Question: I have an array as

That is, each item has its category in the following index.
I need all the items whose category are TotalNumbers and CurrentNumbers.
I tried
'''
int i = 1;
foreach (string item in statsname)
{
//only number type stats are added to the comboboxes.
if ((statsname[i].ToUpperInvariant()==("TOTALNUMBER")) || ((statsname[i].ToUpperInvariant()==("CURRENTNUMBER"))))
{
comboBox1.Items.Add(statsname[i-1]);
i++;
i++;
}
comboBox1.SelectedIndex = 0;
}
'''
Apparently this does not checks for what I need correctly.
How do I need to modify my codes to get what i need ?
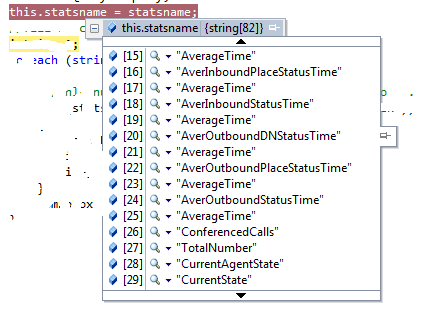
Answer: Seems it's better to use a for loop instead of foreach:
'''
for (int i = 1; i < statsname.Length; i += 2)
{
//only number type stats are added to the comboboxes.
if ((statsname[i].ToUpperInvariant()==("TOTALNUMBER")) || ((statsname[i].ToUpperInvariant()==("CURRENTNUMBER"))))
comboBox1.Items.Add(statsname[i-1]);
}
'''